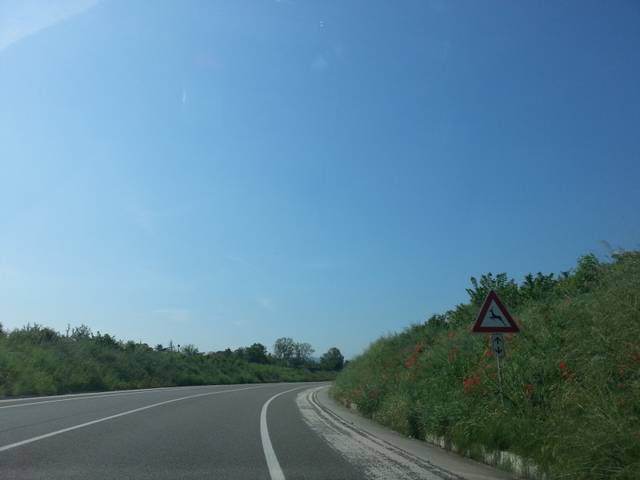
Region: Italy
Coordinates: 44.663, 10.611